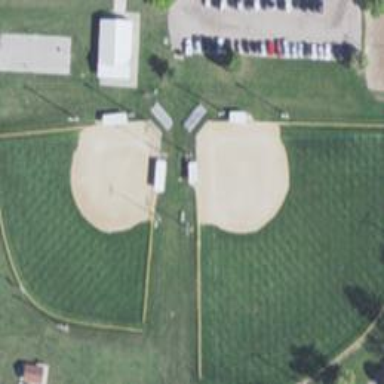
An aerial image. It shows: Baseball pitch for leisure land activities.